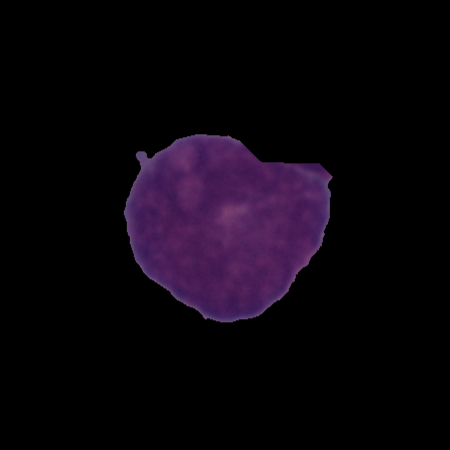
Label: cancer